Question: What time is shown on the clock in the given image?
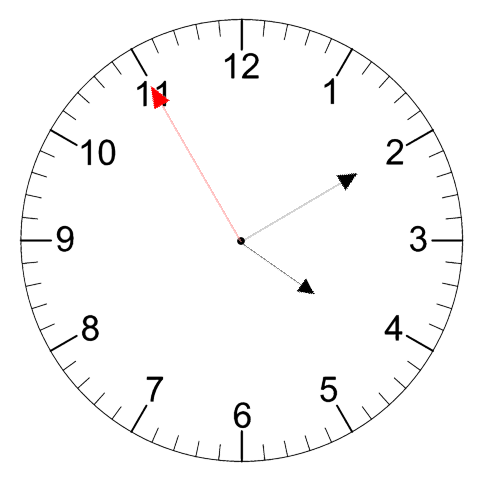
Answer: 04:09:55